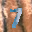
Label: 7